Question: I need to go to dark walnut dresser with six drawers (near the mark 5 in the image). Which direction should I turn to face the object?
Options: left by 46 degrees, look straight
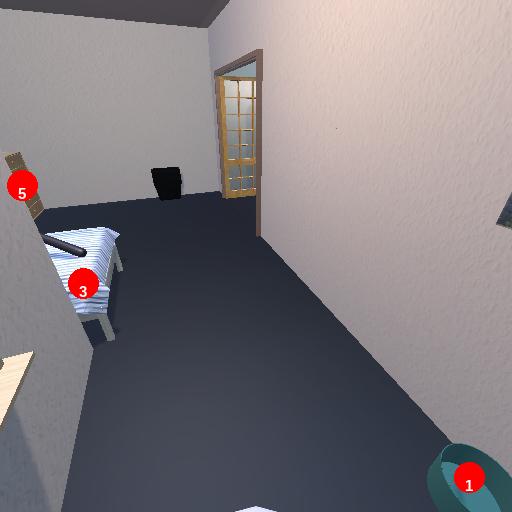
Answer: left by 46 degrees